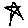
Label: star